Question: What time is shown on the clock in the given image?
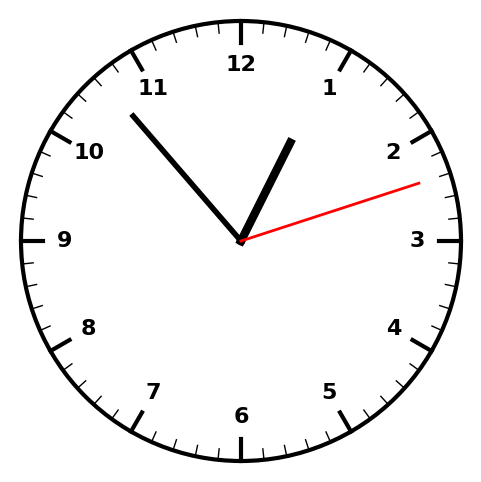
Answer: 12:53:12